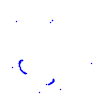
Particle: proton